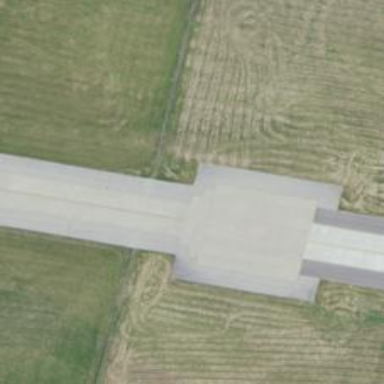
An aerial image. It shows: View of taxiway at the airport.